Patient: sex F, age 65
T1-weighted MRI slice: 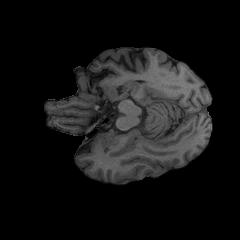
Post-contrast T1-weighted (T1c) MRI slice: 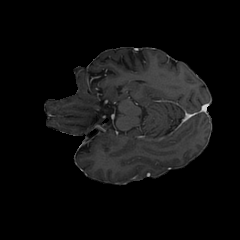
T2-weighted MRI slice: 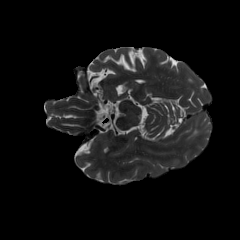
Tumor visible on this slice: yes
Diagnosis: Glioblastoma, IDH-wildtype
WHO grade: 4